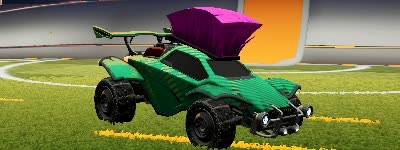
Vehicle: octane